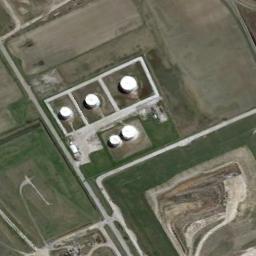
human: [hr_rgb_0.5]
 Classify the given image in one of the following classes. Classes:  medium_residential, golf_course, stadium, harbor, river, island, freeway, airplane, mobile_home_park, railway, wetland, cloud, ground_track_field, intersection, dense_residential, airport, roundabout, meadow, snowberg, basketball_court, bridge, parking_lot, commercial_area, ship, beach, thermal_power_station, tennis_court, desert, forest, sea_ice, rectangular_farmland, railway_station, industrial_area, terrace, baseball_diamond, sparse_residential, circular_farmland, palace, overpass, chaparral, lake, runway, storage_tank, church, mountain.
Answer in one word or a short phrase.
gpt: storage_tank